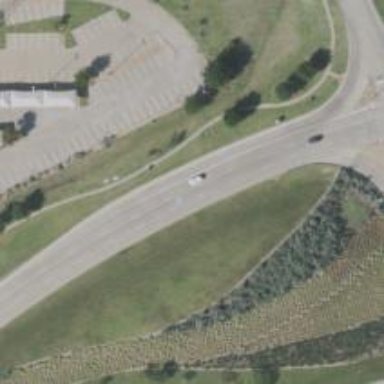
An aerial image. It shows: Secondary road.